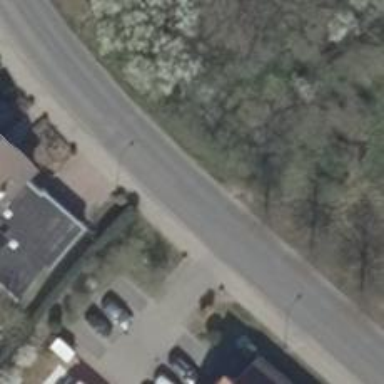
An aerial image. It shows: Residential road with asphalt surface. There is cycle track on the right side.